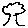
Label: tree